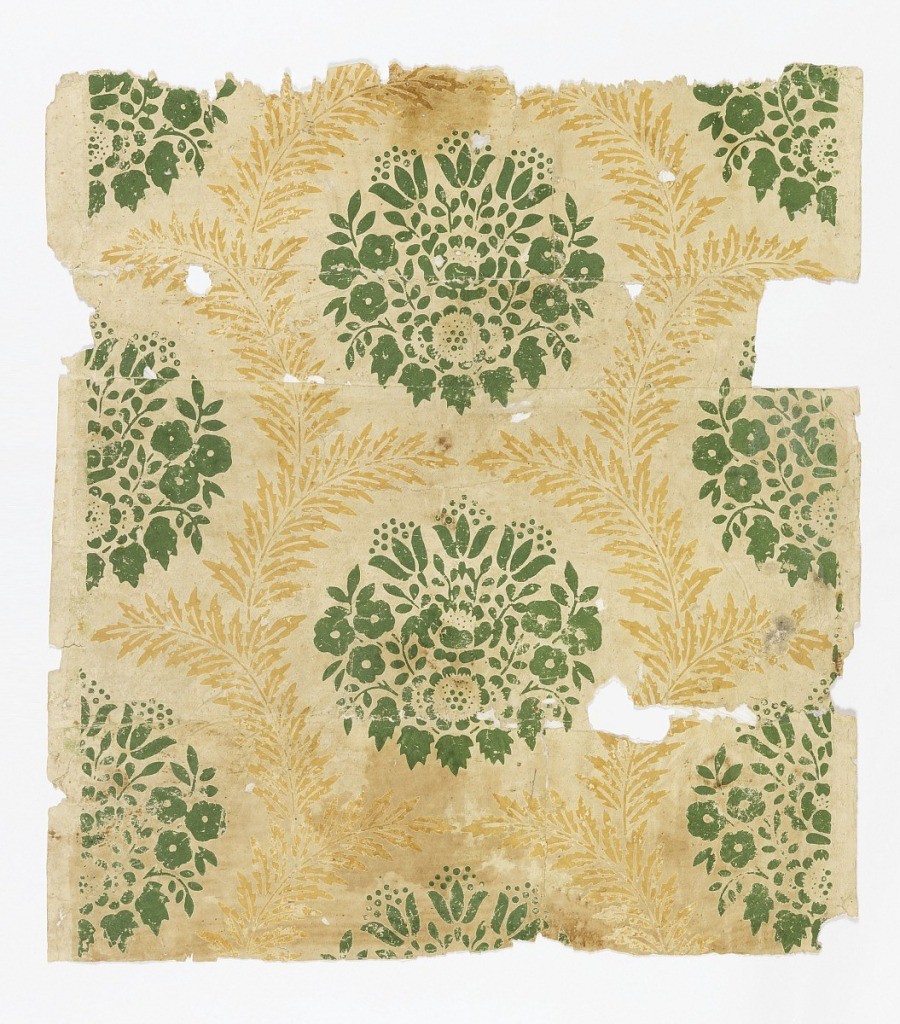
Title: Sidewall
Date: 1825–35
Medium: Block-printed on handmade paper
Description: Green conventionalized floral medallions within mustard sprays of foliage.